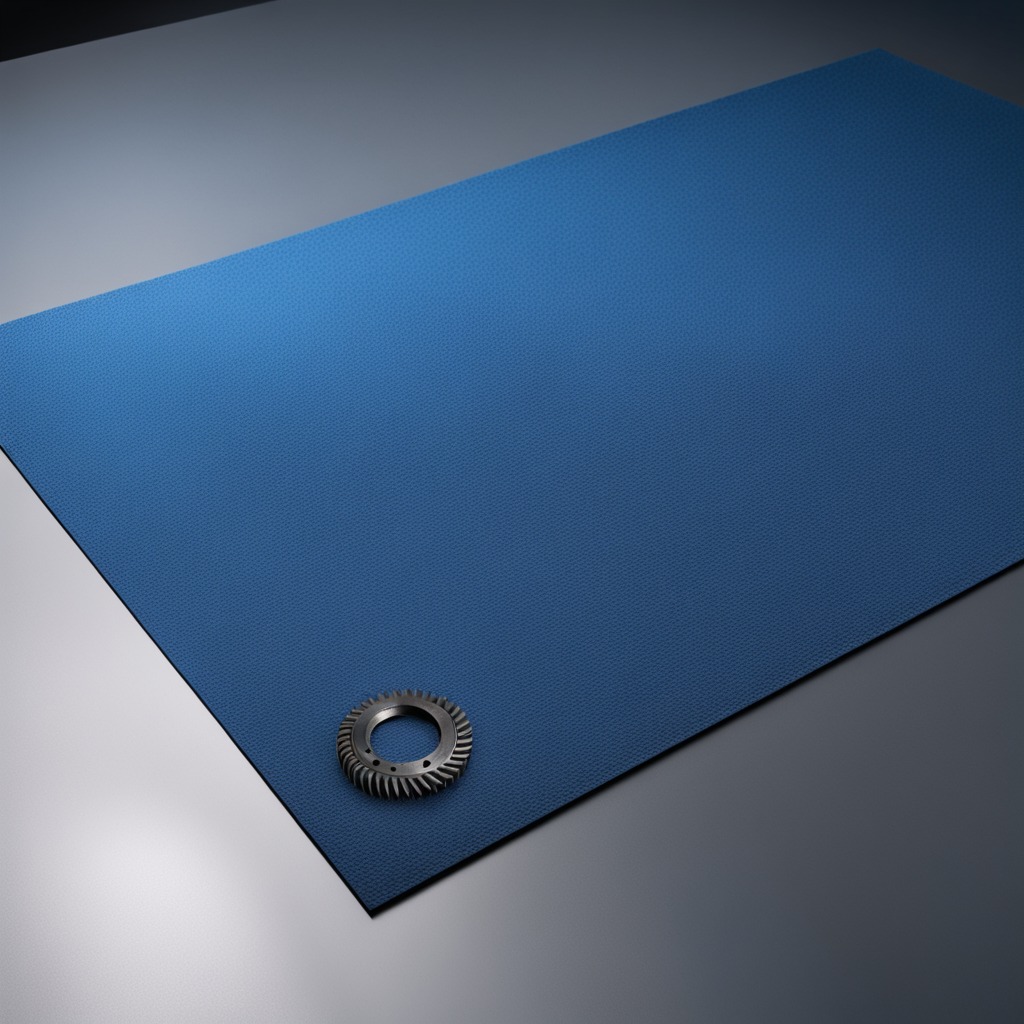
A steel gear with teeth is lying on a clean granite tabletop covered with a blue rubber mat inside a workshop under bright overhead lighting crisp shadows high clarity worn but beneath the mat.